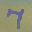
Label: 7